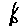
Label: star